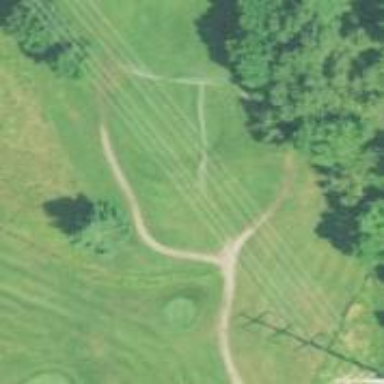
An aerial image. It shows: Path for golf carts.